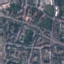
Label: Residential